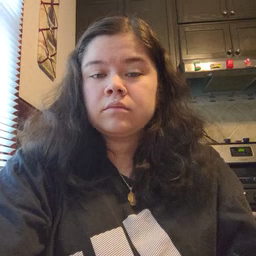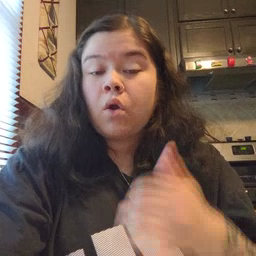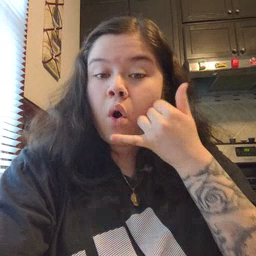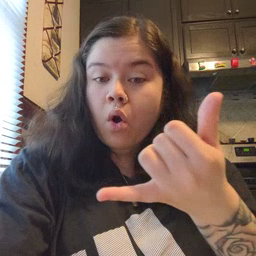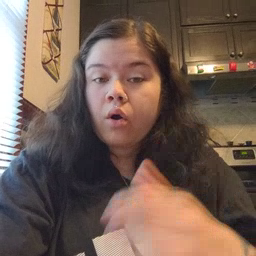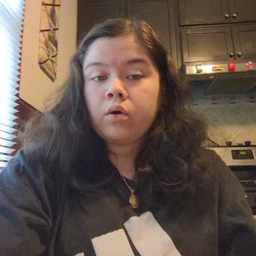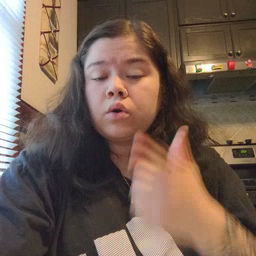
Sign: callonphone